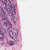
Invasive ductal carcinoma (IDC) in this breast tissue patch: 1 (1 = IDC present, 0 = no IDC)